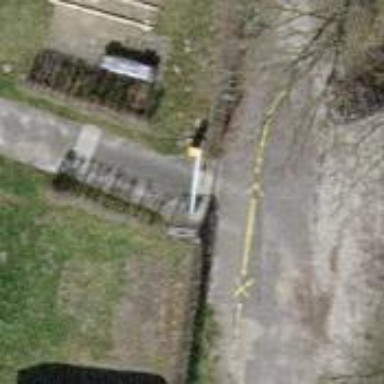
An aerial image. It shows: Lift gate barrier.